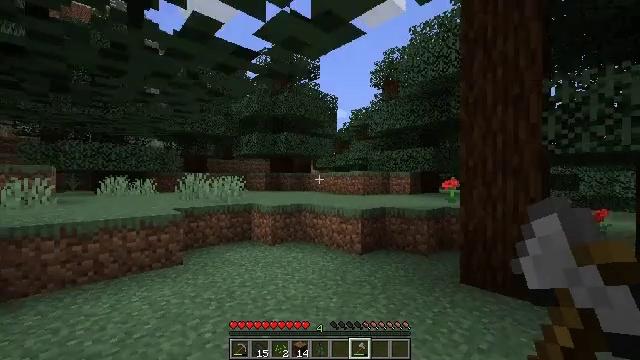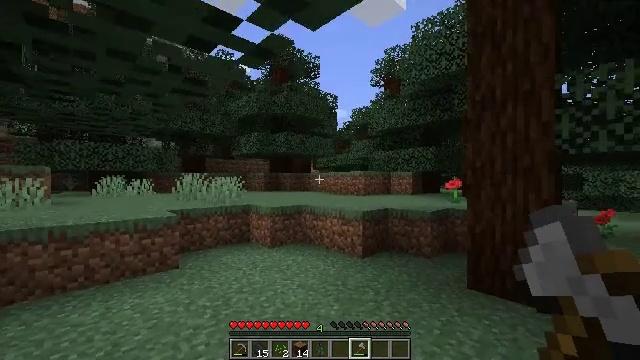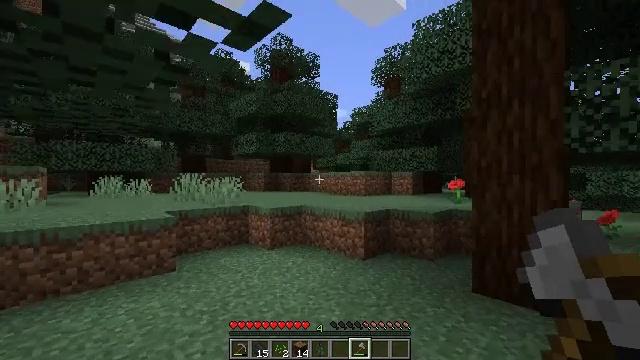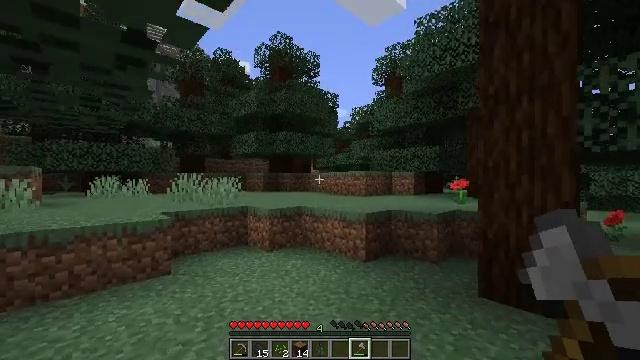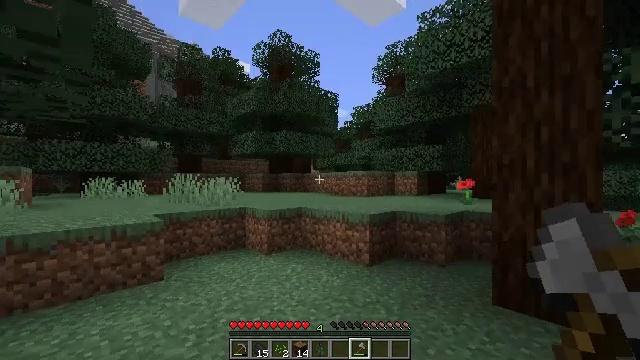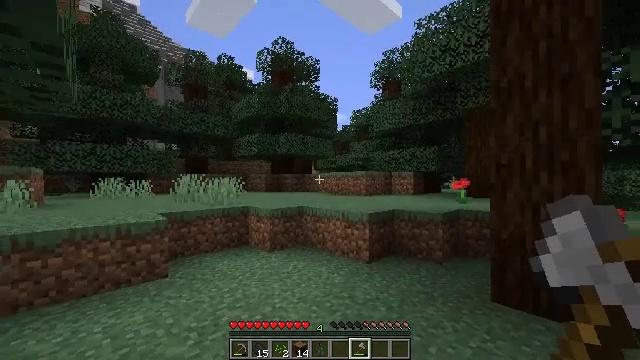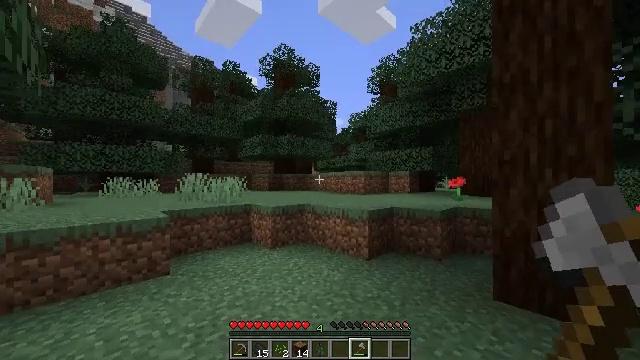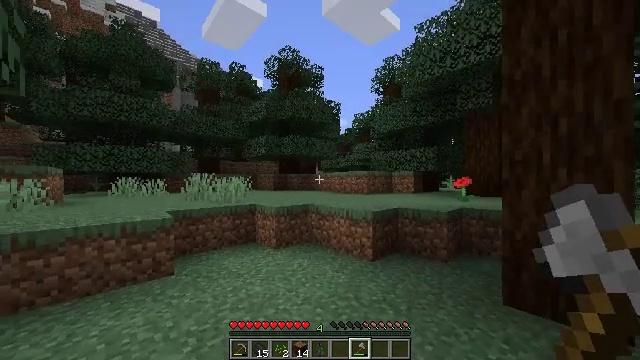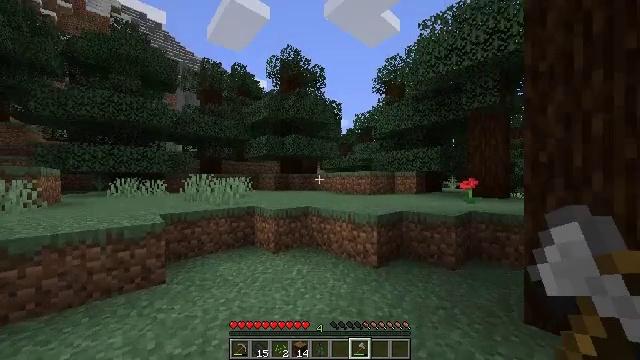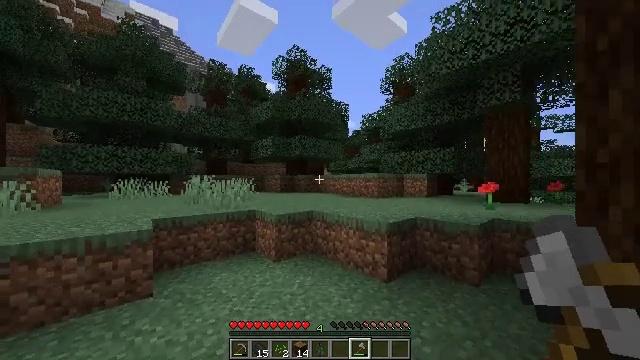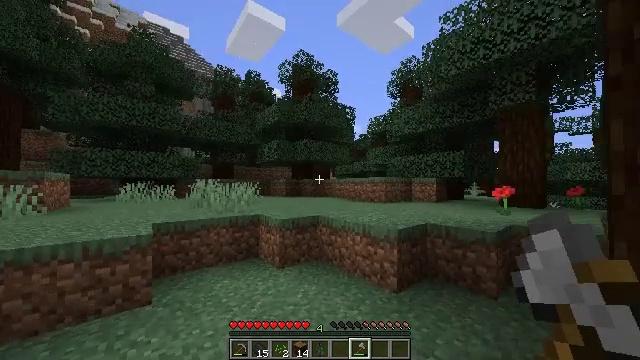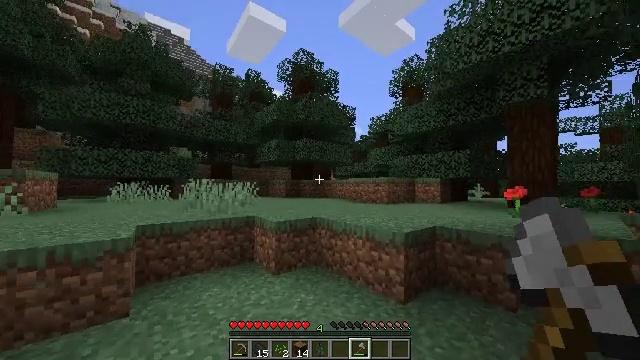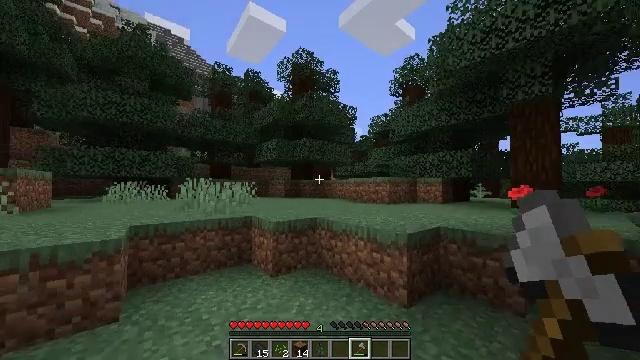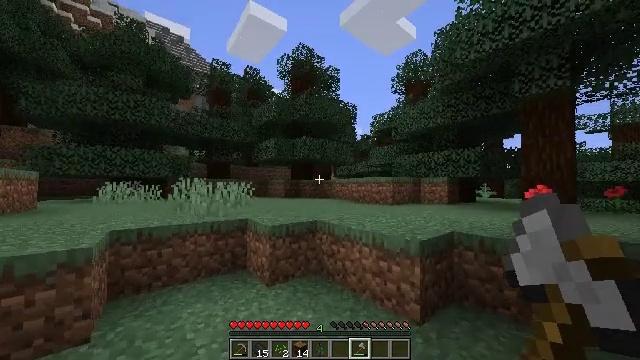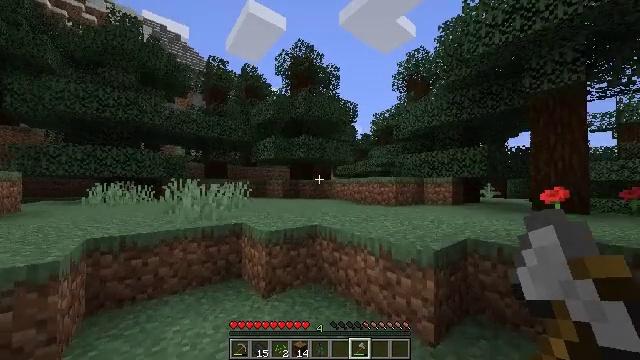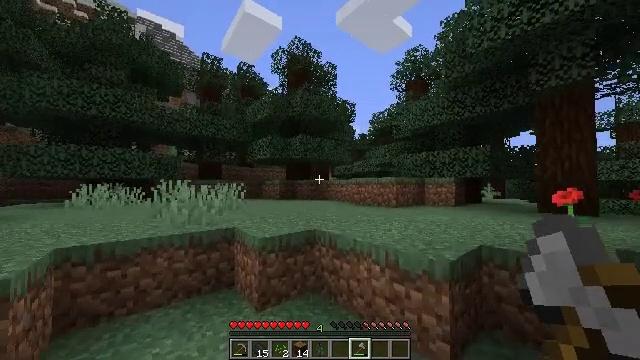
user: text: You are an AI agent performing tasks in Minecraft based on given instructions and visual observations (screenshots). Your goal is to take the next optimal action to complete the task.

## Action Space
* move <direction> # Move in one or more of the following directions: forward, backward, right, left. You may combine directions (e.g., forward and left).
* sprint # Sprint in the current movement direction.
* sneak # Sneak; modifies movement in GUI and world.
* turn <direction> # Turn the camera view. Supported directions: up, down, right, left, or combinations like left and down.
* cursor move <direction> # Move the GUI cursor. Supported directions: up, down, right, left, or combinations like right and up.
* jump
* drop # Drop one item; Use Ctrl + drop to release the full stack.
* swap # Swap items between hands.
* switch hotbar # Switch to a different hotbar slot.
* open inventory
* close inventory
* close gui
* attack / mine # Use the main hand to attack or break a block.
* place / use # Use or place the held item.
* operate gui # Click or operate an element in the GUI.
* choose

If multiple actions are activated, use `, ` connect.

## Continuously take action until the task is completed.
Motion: motion action
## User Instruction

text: Break the large fern to clear the space.
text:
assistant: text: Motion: move forward
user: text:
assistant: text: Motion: move forward
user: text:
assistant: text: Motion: no_op
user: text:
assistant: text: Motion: move forward
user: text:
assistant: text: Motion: move forward
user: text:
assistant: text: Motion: move forward
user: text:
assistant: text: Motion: move forward, turn left
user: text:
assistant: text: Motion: move forward
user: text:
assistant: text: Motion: move forward, turn left
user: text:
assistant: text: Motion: move forward, turn left and up
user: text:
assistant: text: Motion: move forward
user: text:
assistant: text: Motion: move forward
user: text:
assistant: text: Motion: move forward
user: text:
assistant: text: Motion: move forward
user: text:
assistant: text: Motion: move forward
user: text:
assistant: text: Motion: move forward, turn right
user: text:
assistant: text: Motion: move forward, turn right
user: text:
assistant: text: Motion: move forward, turn right
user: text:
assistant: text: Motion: move forward
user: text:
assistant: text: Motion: move forward, jump
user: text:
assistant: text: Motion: move forward, jump
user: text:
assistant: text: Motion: move forward, jump
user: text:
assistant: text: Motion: move forward, jump
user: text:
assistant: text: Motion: move forward, jump
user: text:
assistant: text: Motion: move forward, turn right, jump
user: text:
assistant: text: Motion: move forward, turn right
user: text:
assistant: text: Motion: move forward
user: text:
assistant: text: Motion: move forward, turn right
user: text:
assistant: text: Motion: move forward
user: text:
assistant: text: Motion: move forward